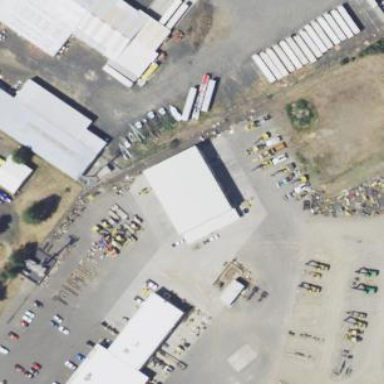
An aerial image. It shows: Garage building.